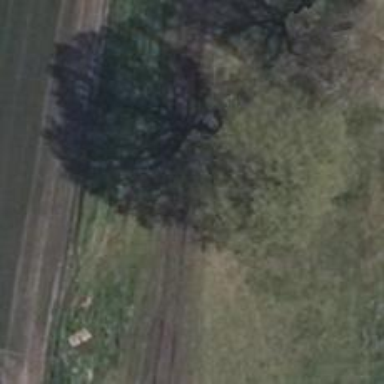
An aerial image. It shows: Deciduous broadleaved tree.